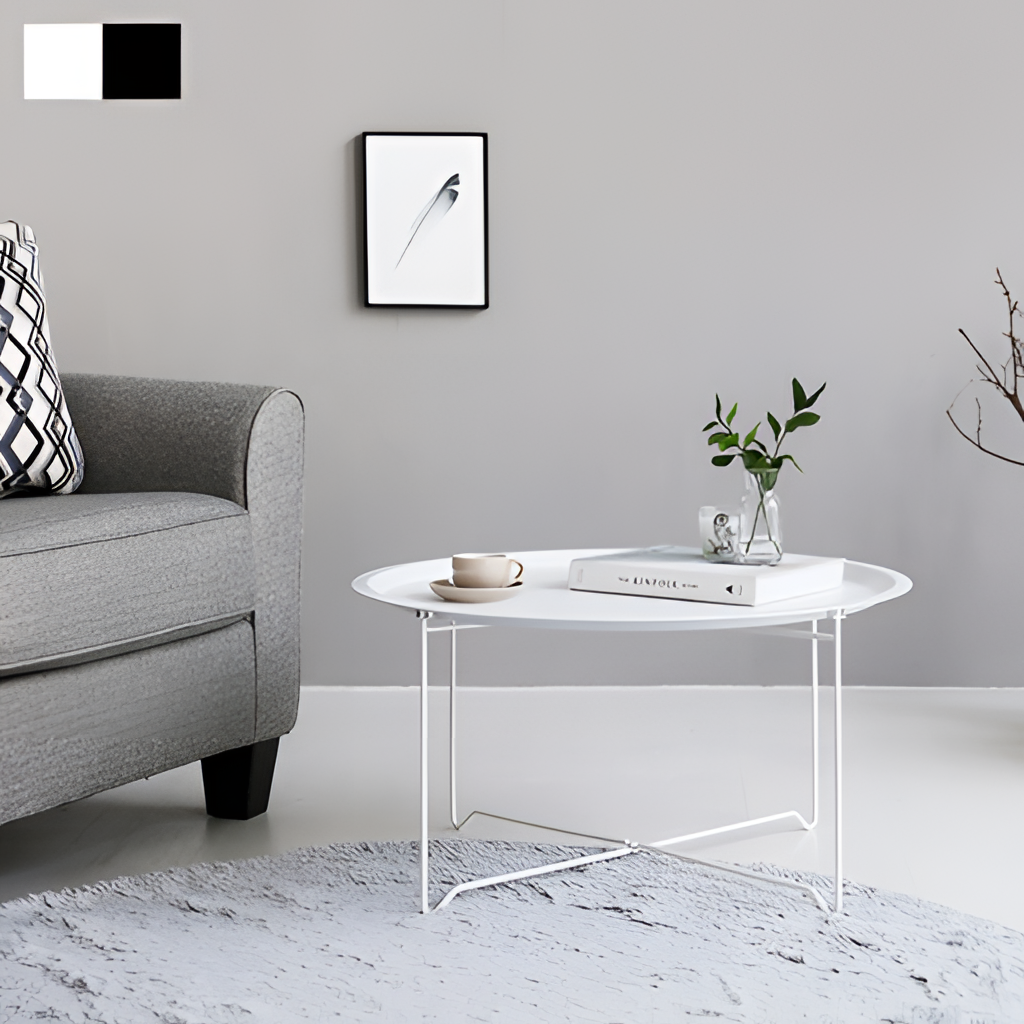
metal coffee table, living room, gray paint wallpaper, with solid pattern, gray tile flooring, with smooth pattern, contemporary